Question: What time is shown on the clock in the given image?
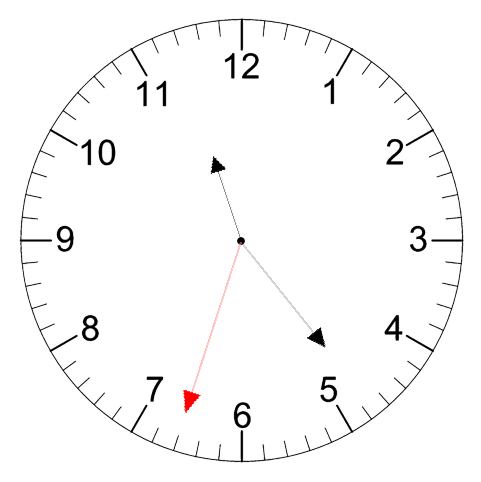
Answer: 11:23:33